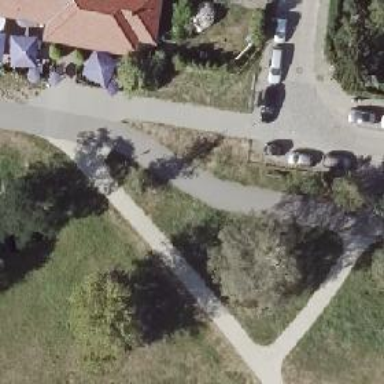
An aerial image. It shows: Asphalt footway.